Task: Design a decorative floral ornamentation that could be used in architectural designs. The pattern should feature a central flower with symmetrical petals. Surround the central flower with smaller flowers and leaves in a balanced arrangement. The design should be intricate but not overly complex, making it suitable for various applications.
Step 955:
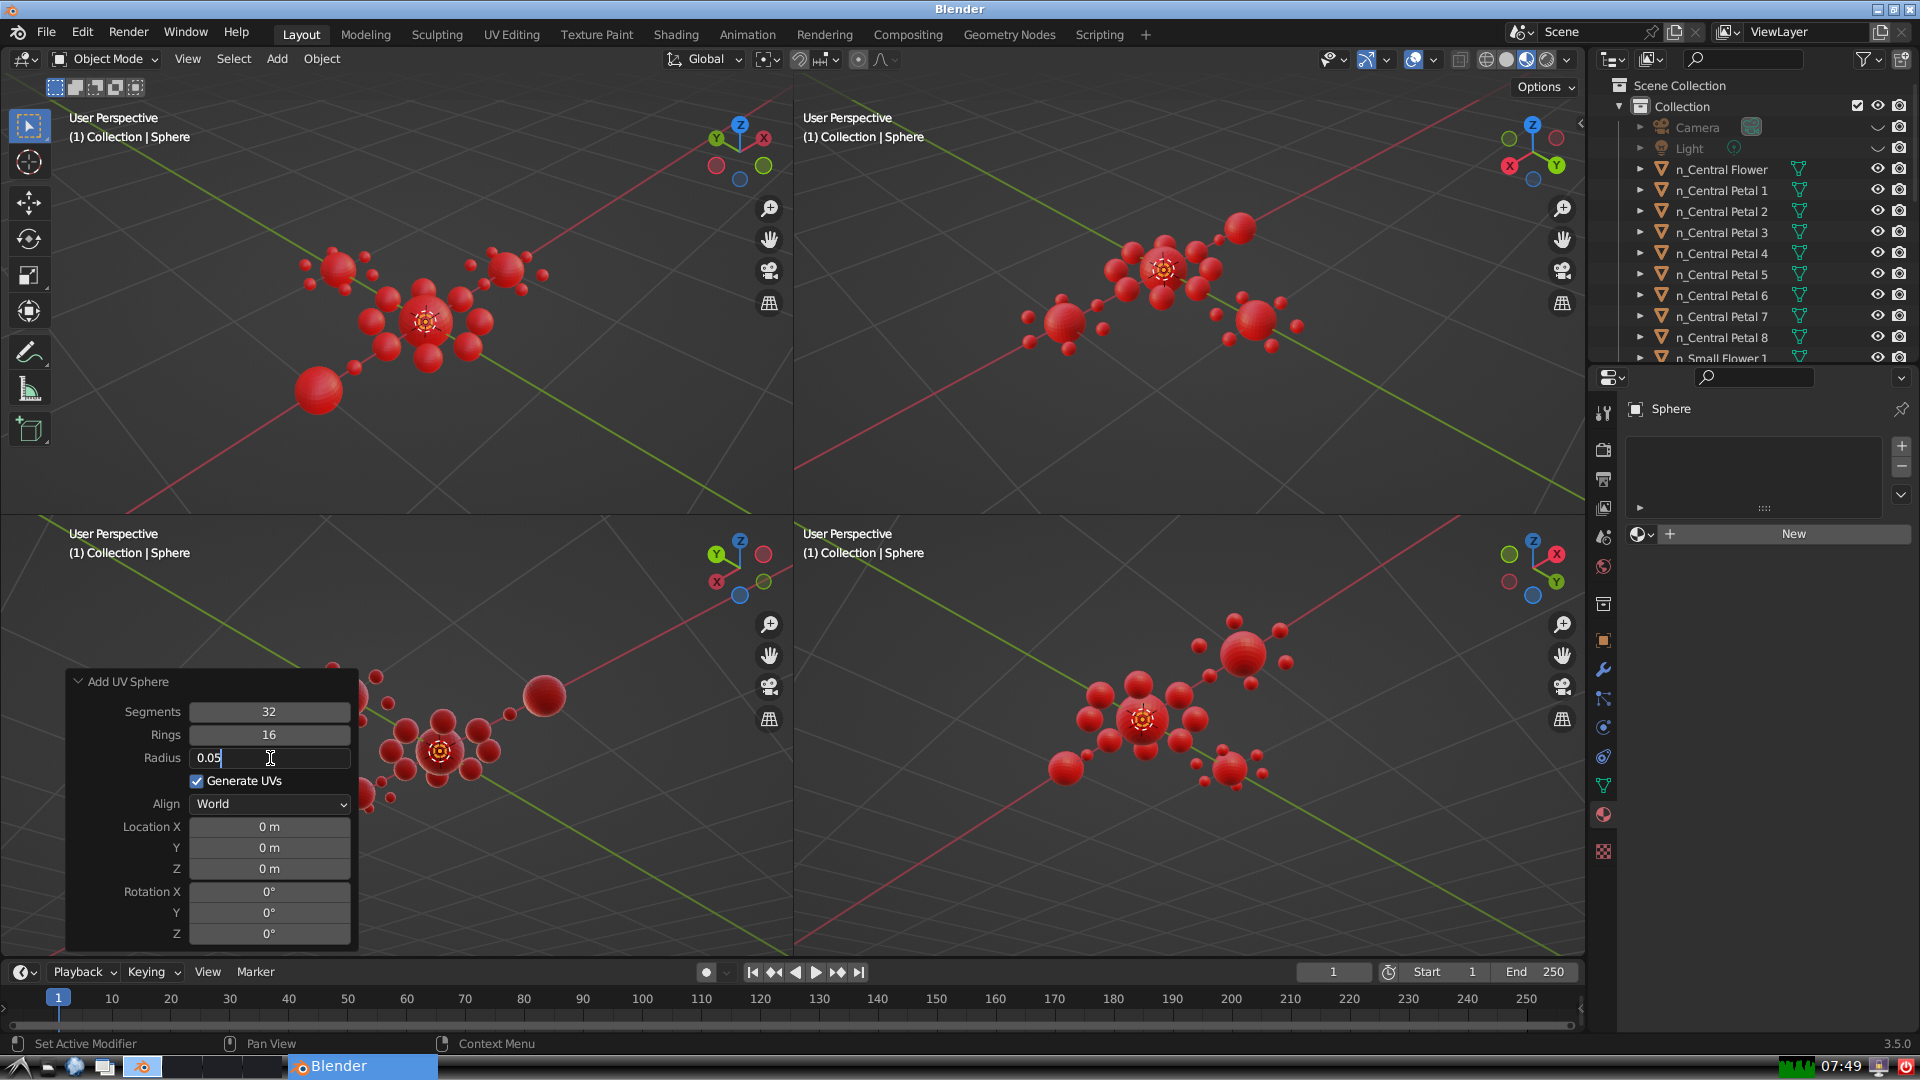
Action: {"key_press": ['Return']}